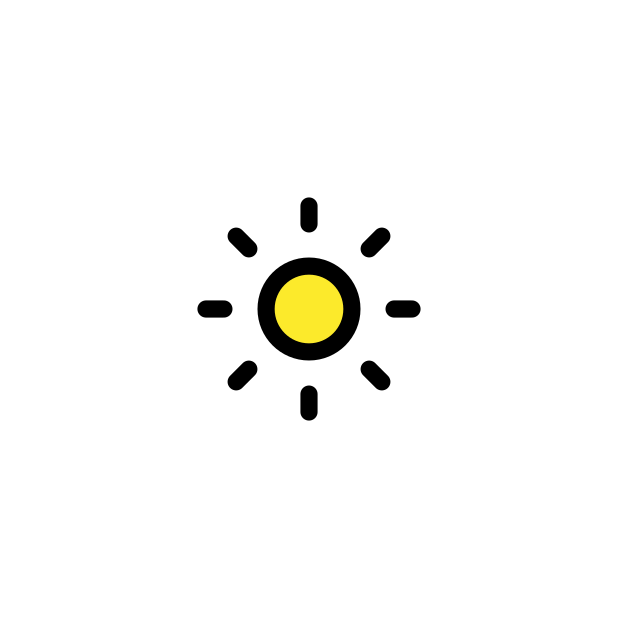
dim button